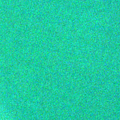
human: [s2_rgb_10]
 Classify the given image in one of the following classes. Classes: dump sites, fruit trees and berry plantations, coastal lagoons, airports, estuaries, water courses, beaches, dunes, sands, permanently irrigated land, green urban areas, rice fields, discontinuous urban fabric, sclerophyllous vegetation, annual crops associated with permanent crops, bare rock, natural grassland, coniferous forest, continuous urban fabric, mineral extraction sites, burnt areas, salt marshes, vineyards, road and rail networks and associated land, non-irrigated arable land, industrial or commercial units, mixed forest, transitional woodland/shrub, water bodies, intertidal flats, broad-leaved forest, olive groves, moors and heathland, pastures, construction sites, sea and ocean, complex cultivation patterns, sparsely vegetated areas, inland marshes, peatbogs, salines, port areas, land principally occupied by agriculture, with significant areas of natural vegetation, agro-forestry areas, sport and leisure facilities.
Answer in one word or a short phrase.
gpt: sea and ocean